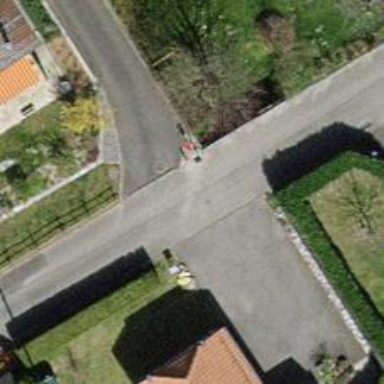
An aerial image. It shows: Alley classified as service road.